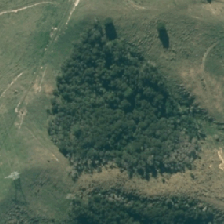
Land cover: broadleaved_indigenous_hardwood